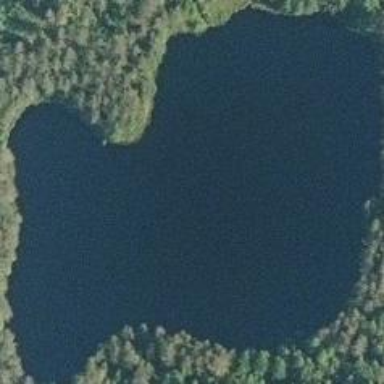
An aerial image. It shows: Pond surrounded by natural water.